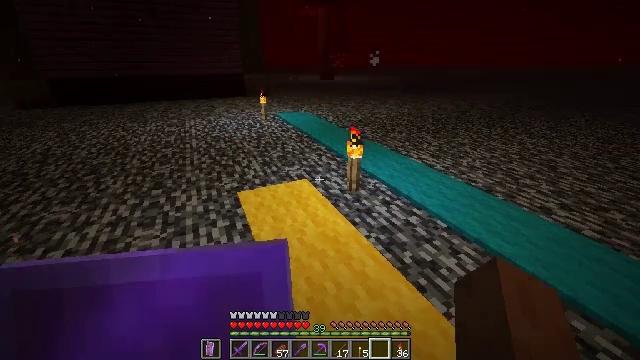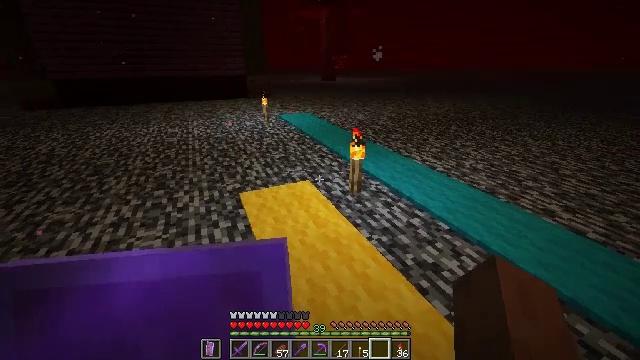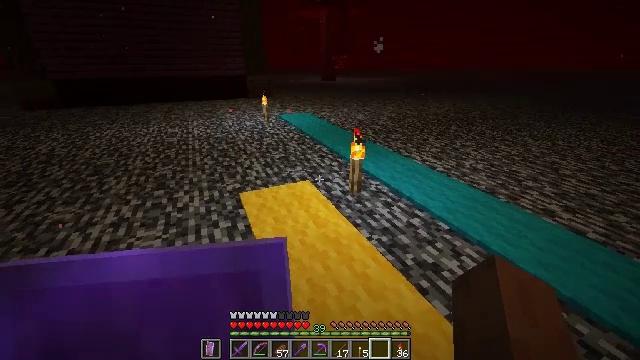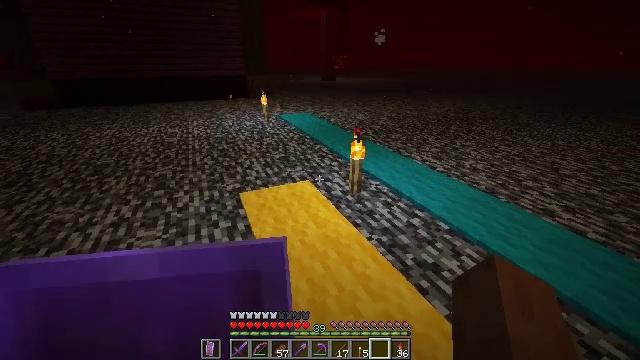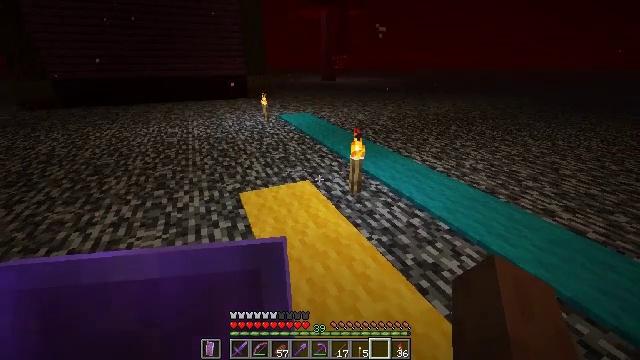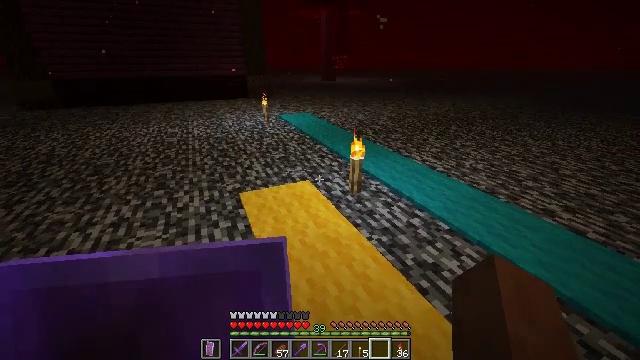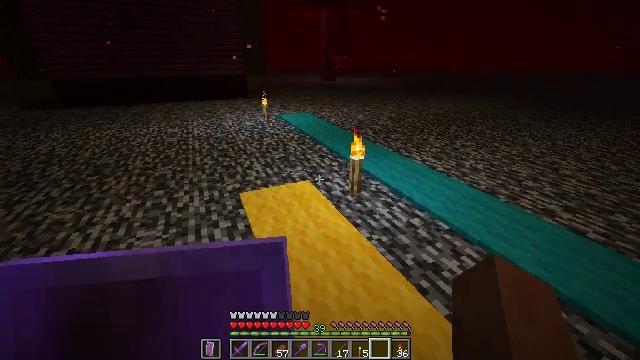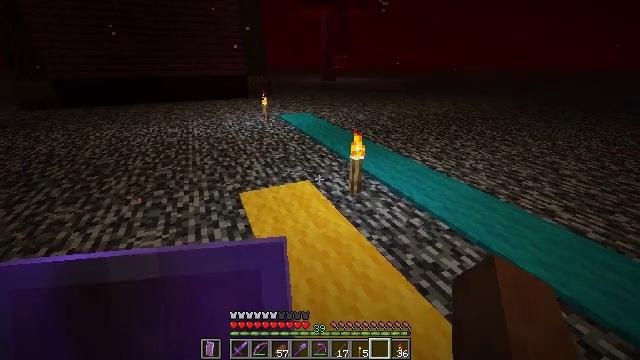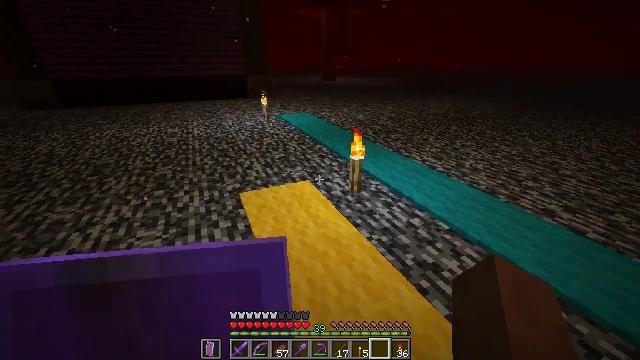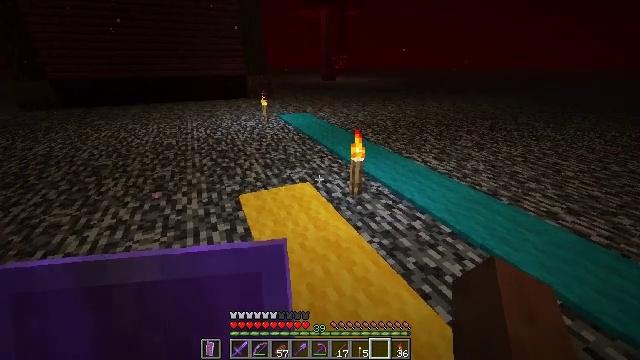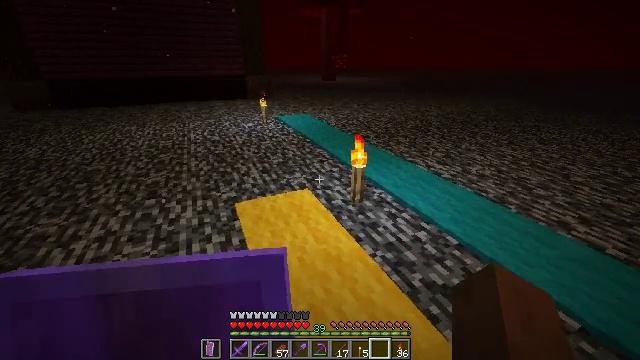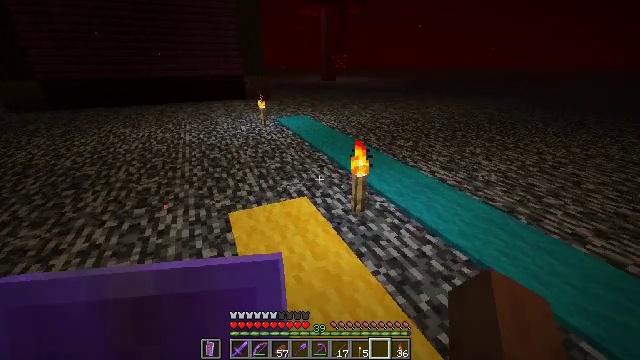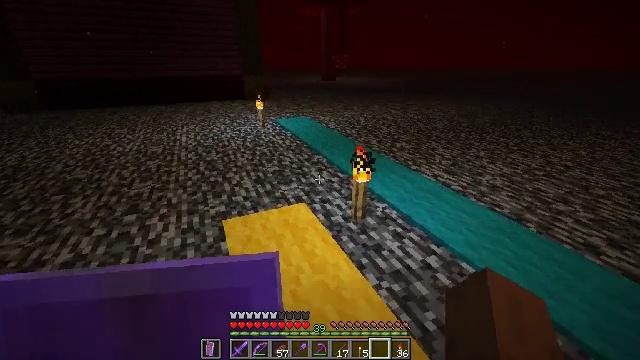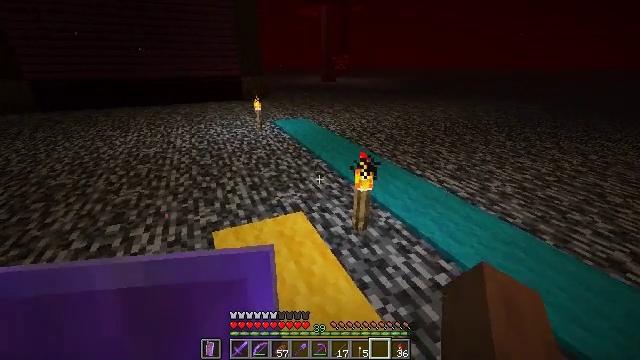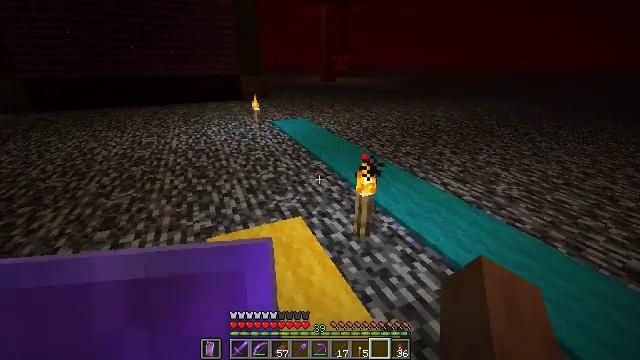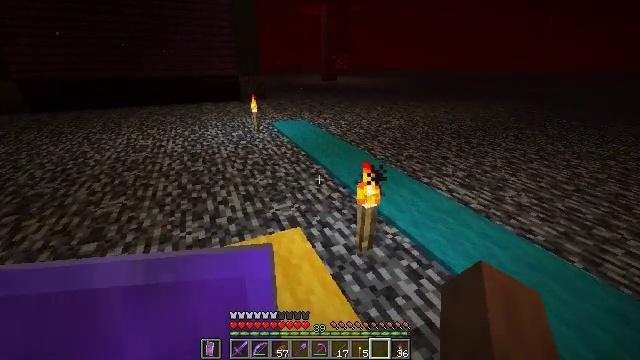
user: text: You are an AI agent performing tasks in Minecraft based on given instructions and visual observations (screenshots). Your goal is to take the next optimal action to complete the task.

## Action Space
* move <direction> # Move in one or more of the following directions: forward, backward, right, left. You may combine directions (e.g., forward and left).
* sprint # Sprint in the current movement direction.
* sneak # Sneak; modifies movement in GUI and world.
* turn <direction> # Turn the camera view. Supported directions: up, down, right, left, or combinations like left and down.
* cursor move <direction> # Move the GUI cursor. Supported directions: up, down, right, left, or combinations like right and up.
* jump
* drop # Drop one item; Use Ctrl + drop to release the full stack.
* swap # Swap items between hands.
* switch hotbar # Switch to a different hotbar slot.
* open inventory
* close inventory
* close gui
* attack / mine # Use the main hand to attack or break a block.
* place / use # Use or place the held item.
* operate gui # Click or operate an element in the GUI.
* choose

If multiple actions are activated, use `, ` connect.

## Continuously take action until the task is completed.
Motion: motion action
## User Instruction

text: mine block cyan carpet
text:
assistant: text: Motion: no_op
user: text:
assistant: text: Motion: no_op
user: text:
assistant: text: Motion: no_op
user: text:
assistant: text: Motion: no_op
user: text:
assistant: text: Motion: no_op
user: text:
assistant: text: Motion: no_op
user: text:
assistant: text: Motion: no_op
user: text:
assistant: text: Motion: no_op
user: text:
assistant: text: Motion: move forward
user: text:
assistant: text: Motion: move forward
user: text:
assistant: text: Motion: move forward
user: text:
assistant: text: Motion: move forward
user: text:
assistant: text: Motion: move forward
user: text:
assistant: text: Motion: move forward
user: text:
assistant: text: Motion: move forward
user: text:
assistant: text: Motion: move forward
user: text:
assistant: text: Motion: move forward
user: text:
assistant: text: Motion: move forward
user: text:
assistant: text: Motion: move forward
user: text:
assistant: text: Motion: move forward
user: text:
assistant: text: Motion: move forward, turn left and down
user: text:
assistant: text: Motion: move forward, turn left and down
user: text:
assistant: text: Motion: move forward, turn left and down
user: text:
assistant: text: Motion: move forward
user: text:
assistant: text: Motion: move forward
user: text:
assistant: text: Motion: move forward
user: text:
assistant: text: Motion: move forward, turn down
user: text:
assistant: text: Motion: move forward, turn right and down
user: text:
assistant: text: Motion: move forward, turn right and down
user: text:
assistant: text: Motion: move forward